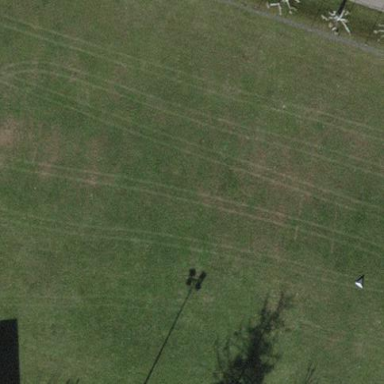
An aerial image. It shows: Grassy pitch used for leisure activities on land.